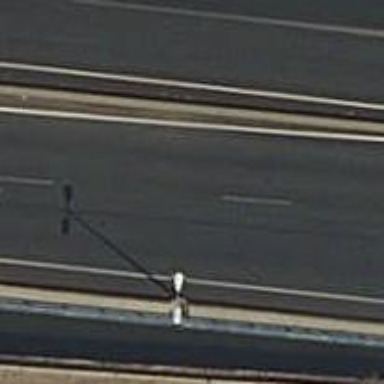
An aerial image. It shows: Motorway bridge with asphalt surface. It is part of trunk highway.